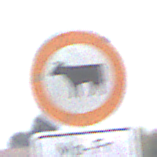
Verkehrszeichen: VerbotViehtrieb
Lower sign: ZeitangabenMitBeschraenkungAufWochentage2
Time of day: Midday
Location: Outdoor (Suburban)
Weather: Overcast
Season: NotSpecified
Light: Natural